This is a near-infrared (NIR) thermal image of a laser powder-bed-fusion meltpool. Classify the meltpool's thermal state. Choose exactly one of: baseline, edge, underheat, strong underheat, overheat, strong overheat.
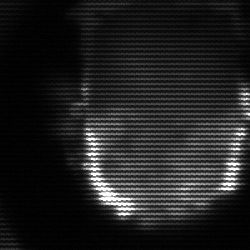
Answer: baseline